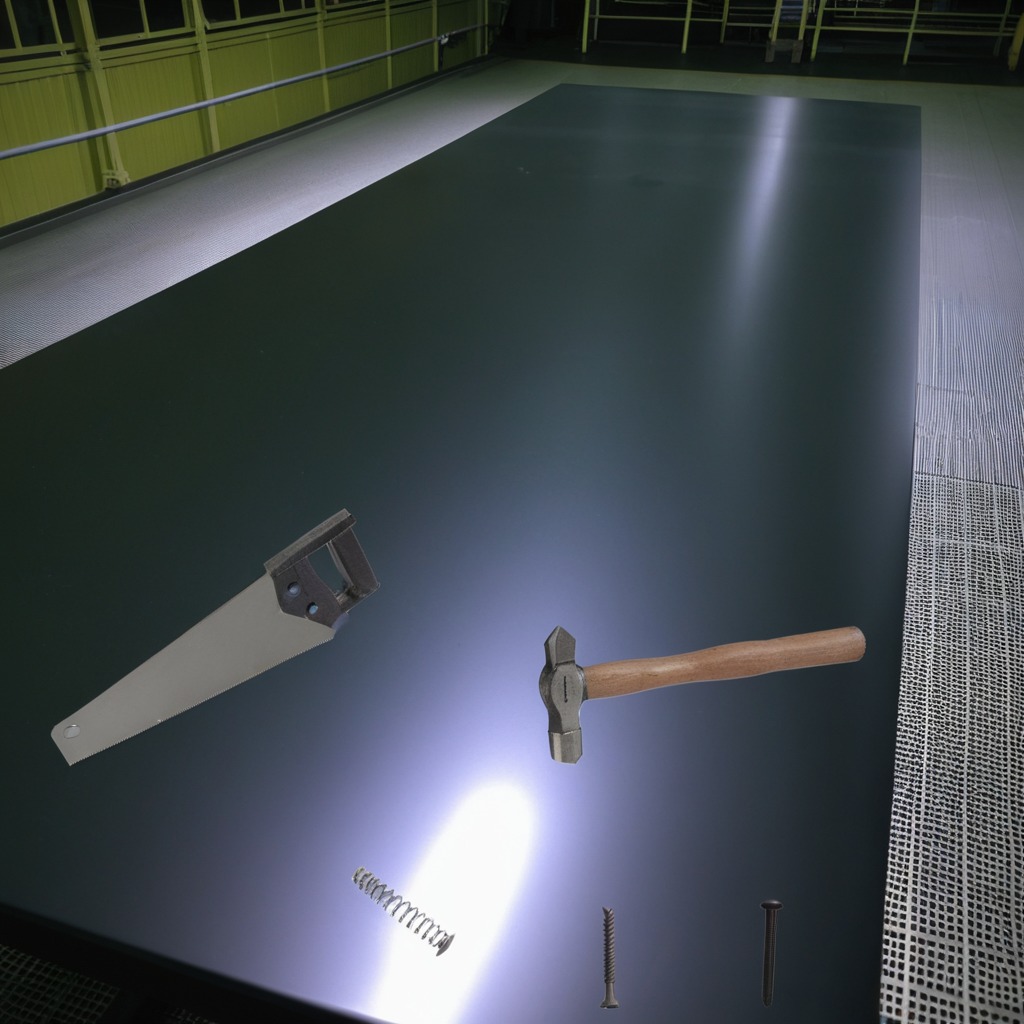
A metal machine screw, a hammer, an iron nail, a coiled metal spring, and a handheld metal saw are lying on the table.